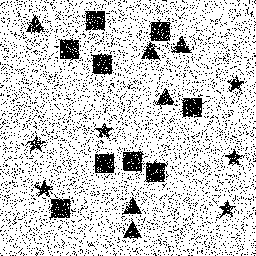
Squares: 9
Triangles: 6
Stars: 6
Total shapes: 21